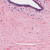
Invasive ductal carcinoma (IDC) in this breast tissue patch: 0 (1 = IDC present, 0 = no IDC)